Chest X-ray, PA view. Patient: 58 years old, sex M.
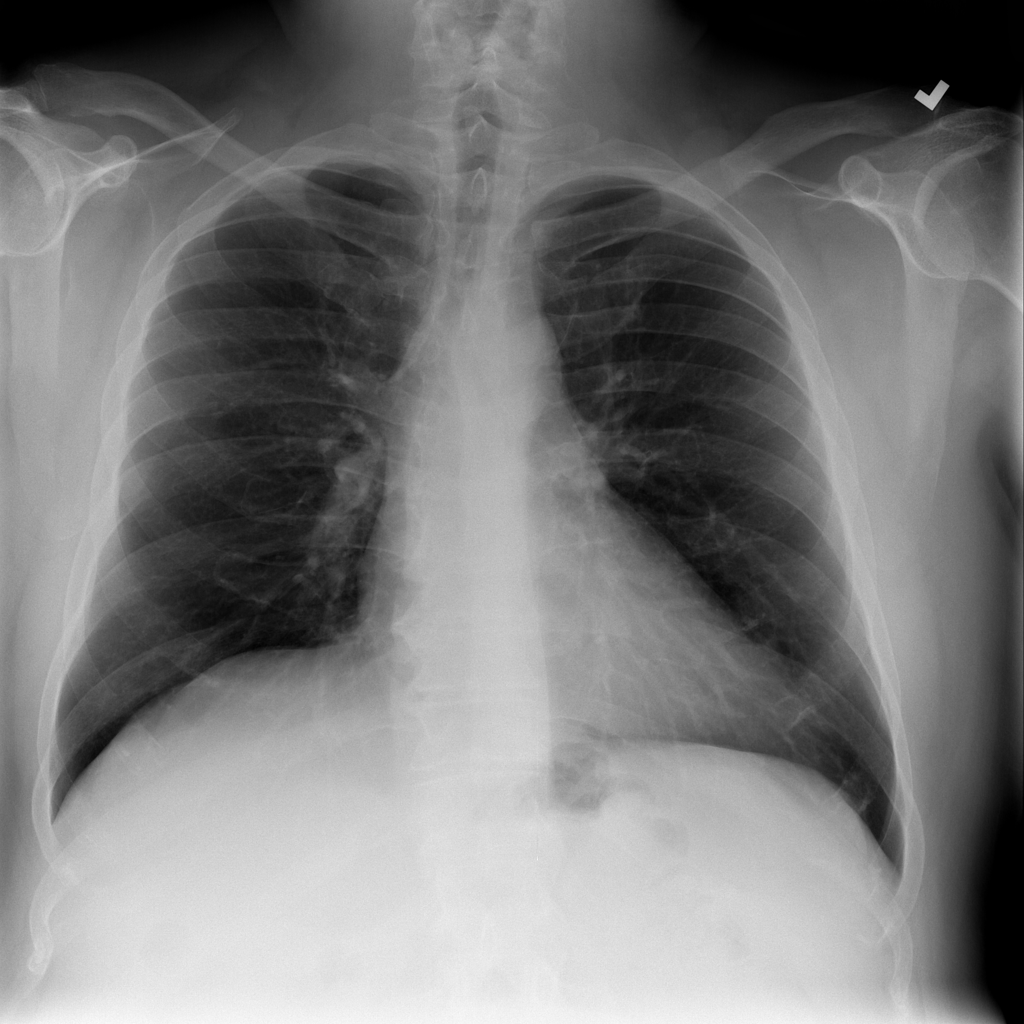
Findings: No Finding